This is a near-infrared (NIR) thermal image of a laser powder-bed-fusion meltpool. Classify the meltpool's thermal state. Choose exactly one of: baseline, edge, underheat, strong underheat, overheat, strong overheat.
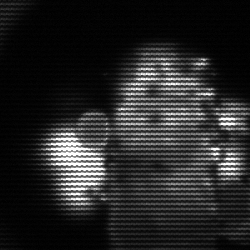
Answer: strong underheat